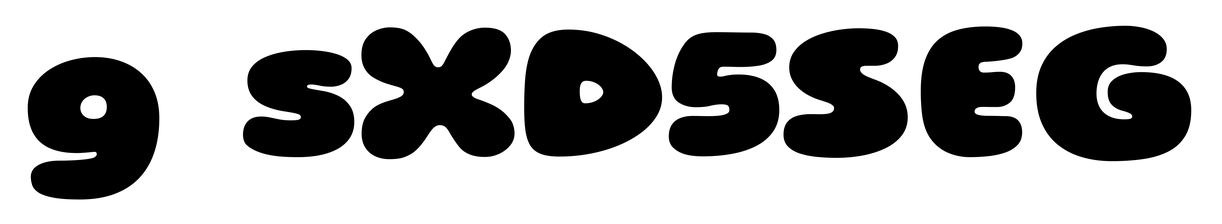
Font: Gluten_Black